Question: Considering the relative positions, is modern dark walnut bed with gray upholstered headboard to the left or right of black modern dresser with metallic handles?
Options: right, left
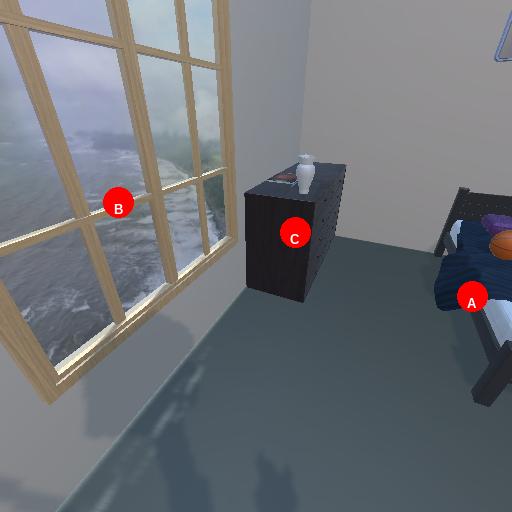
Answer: right